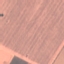
Land use / land cover: AnnualCrop